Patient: sex M, age 38
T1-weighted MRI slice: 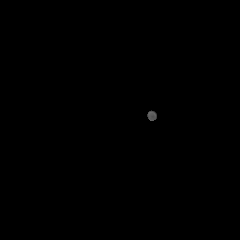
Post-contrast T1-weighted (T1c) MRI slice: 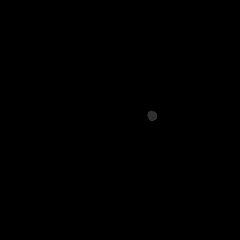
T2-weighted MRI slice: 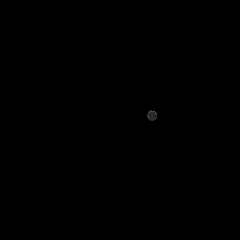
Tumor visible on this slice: no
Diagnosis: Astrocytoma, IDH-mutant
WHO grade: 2